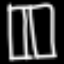
Label: pants